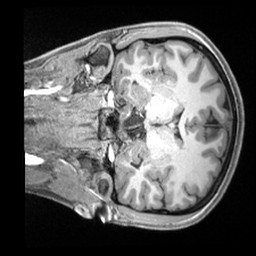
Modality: T1w
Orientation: coronal
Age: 23
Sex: female
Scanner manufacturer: siemens
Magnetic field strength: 3 T
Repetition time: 2.4 s
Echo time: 0.00226 s